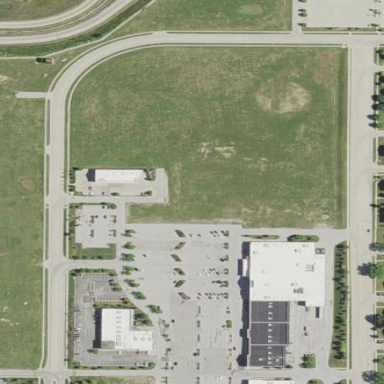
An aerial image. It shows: Neighbourhood with retail landuse.